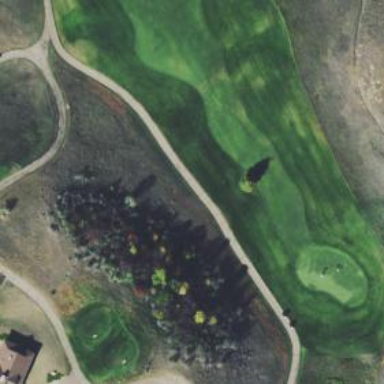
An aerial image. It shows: Path for both road and golf.